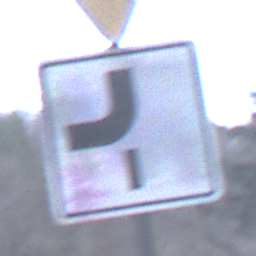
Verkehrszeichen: VerlaufVorfahrtsstrasse7
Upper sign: VorfahrtGewaehren
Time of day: MorningAfternoon
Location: Outdoor (Nature)
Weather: Overcast
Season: Winter
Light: Natural